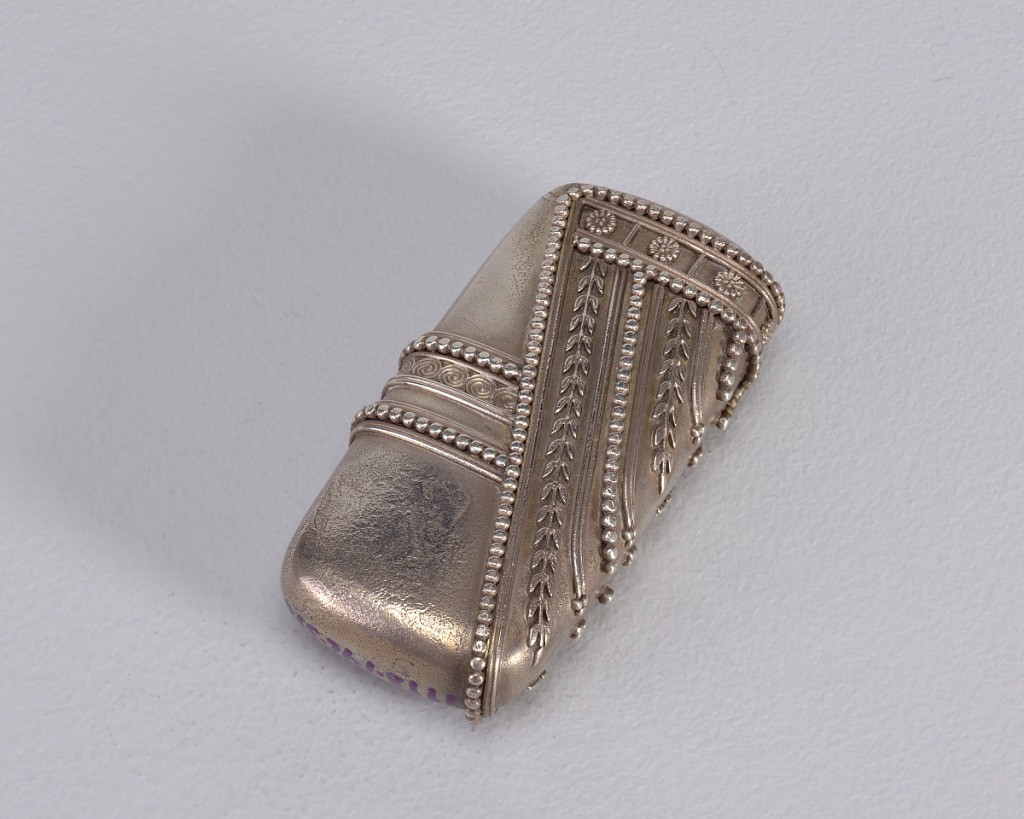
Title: in Aesthetic Style with Diagonal Opening
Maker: Tiffany & Company, American, established 1853
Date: ca. 1875
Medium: Silver
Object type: Matchsafe
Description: Rectangular, with rounded corners, featuring alternating, applied, diagonal bands of bead and leaf ornament, a horizontal band of bead and flower motifs directly beneath, as well as intersecting horizontal bands of bead and spiral motifs at opposite mid-section. All ornament wraps around box body. Undecorated surfaces are slightly mottled. Hinge located on lower corner so that box opens on the diagonal, seperating the bead, leaf, and flower ornament from the bead and spiral. When opened, an unadorned, interior match container is revealed, also attached at corner hinge, so that it may swing from side to side. Striker attached to one side of interior container.